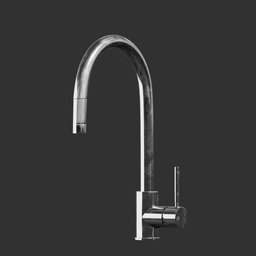
Label: appliances